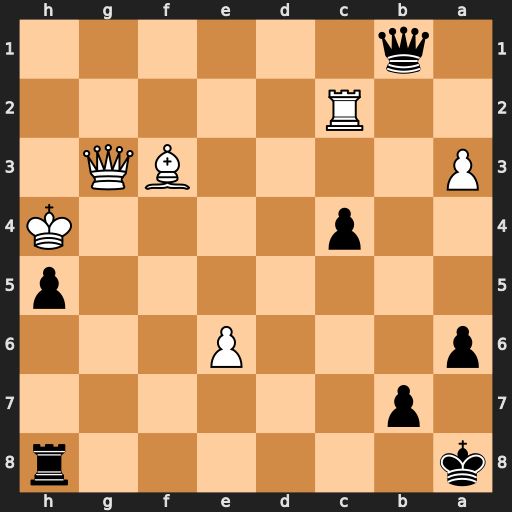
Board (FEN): k6r/1p6/p3P3/7p/2p4K/P4BQ1/2R5/1q6
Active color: b
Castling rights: -
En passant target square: -
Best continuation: Qxc2 Bxb7+ Kxb7